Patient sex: M
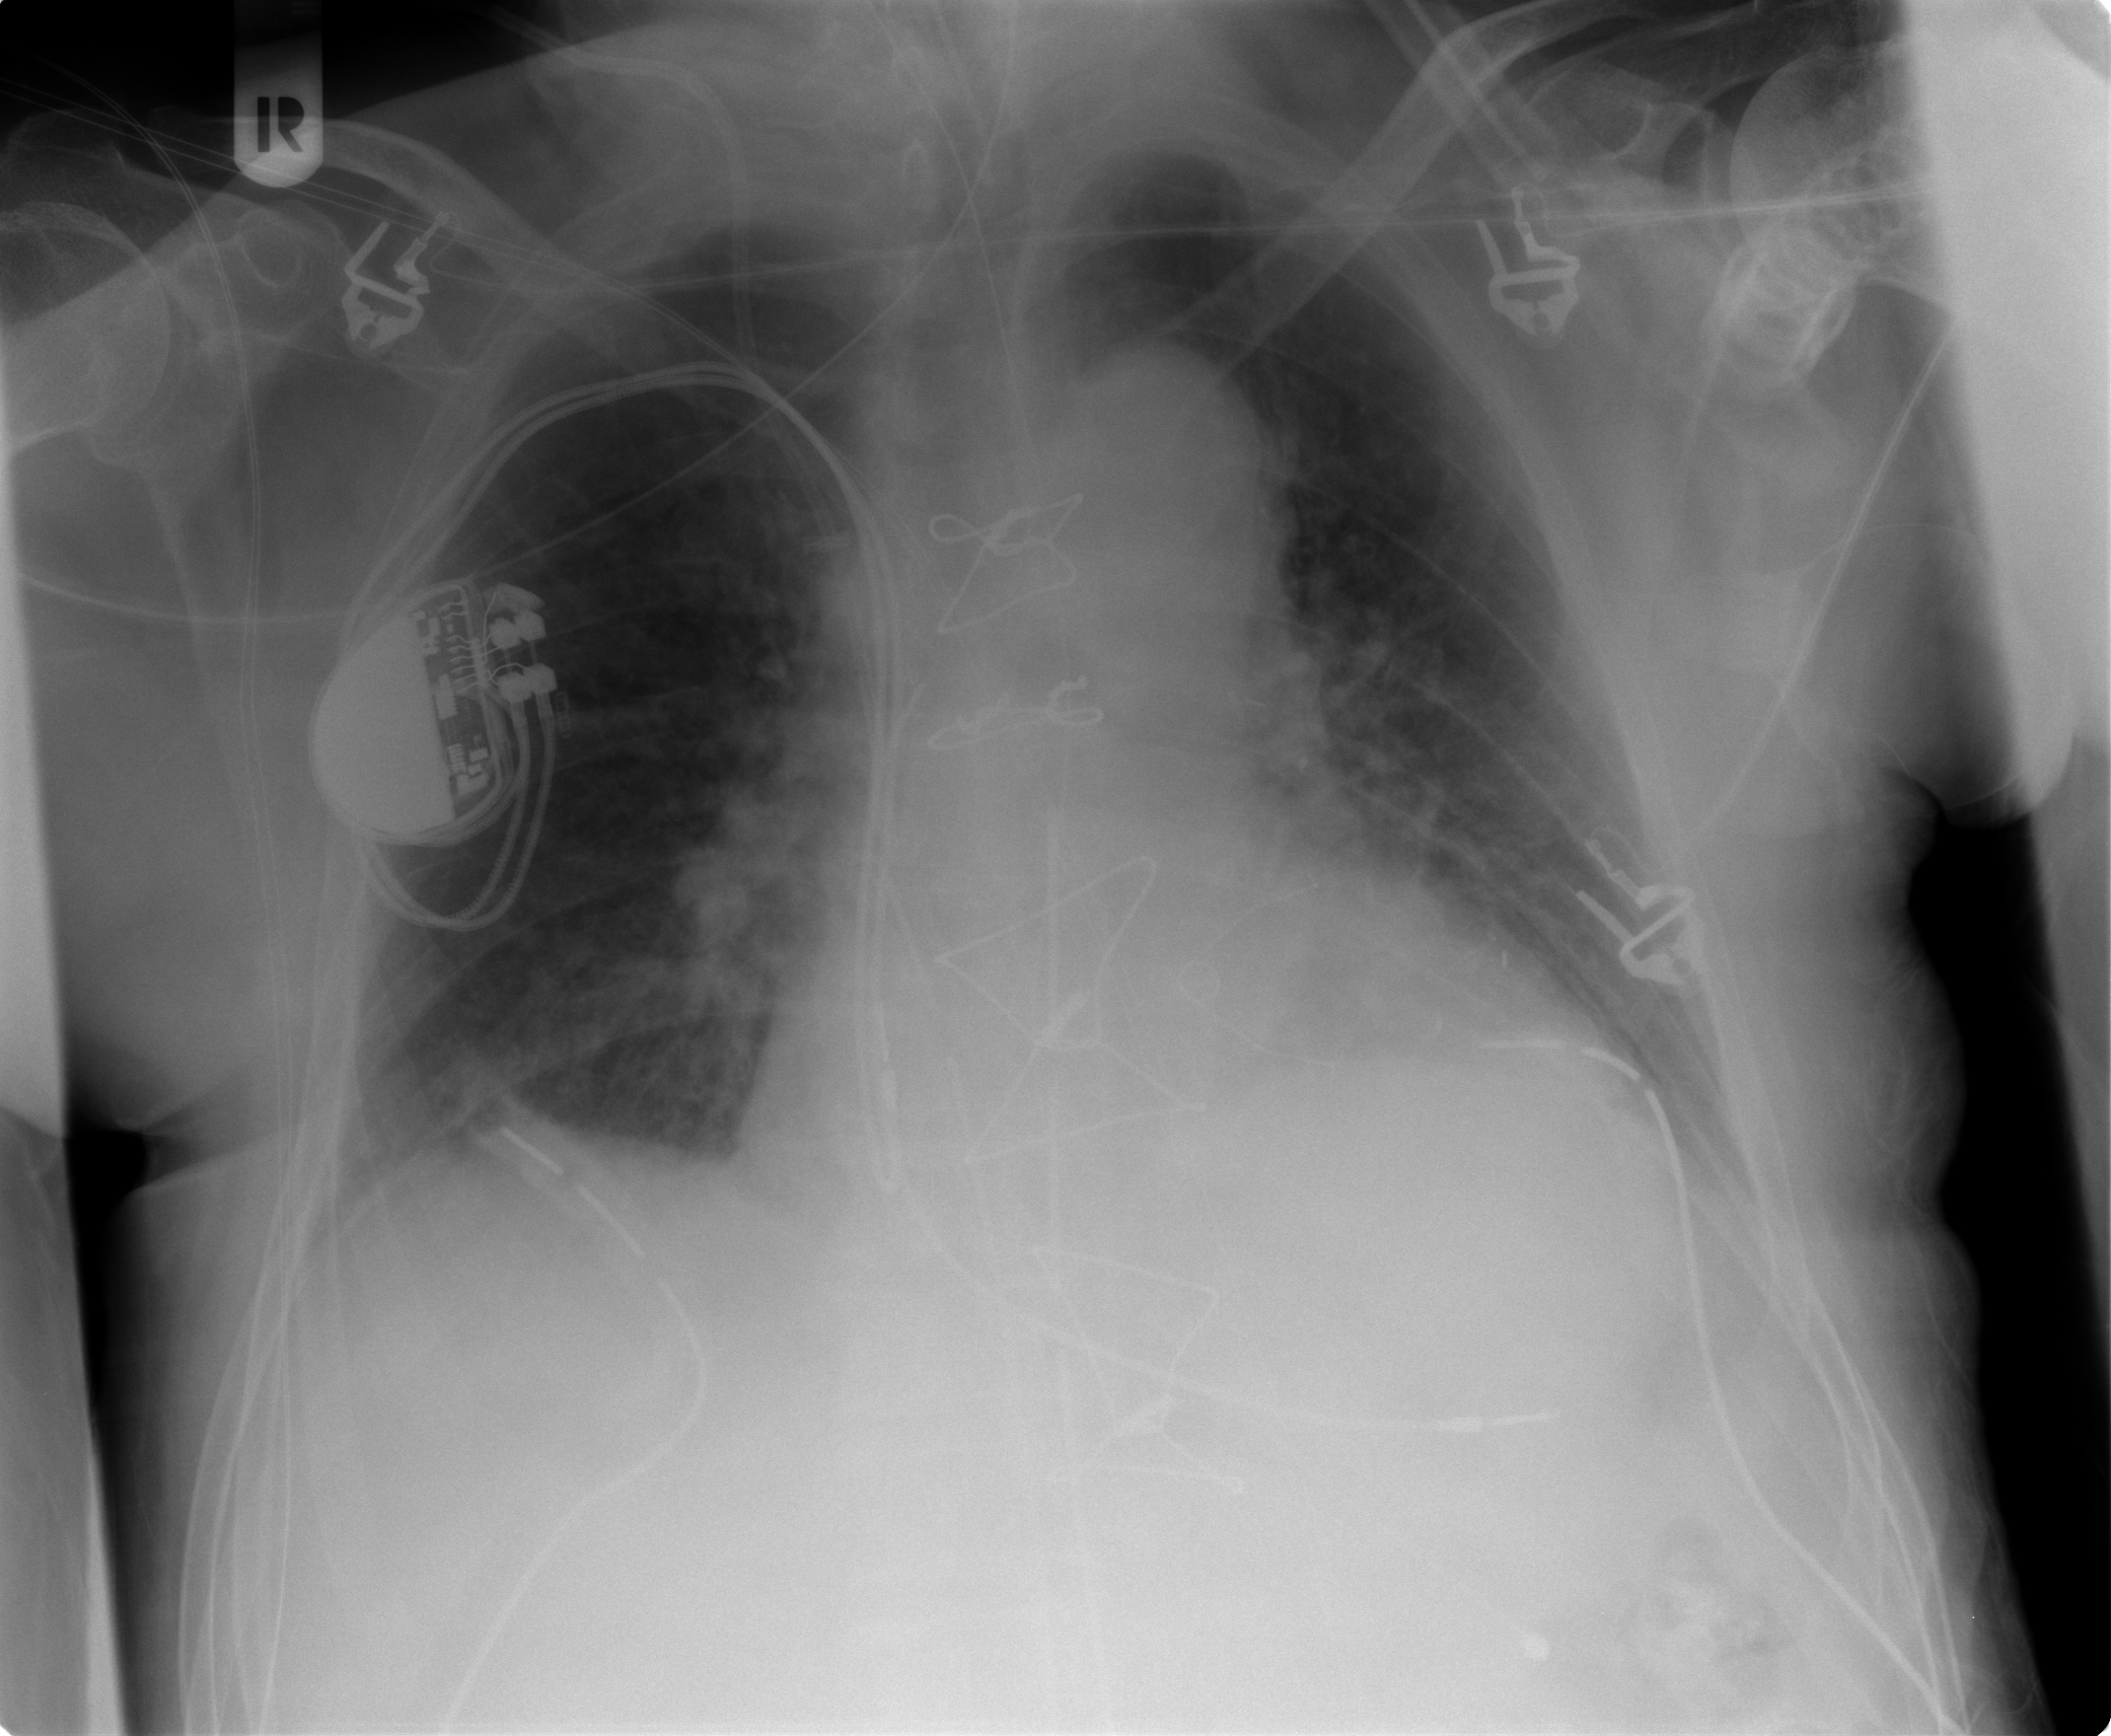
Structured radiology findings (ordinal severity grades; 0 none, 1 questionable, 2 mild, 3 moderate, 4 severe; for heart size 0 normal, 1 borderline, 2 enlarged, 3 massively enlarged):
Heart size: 2
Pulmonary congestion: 2
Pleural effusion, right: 0
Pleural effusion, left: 1
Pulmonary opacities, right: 0
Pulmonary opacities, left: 0
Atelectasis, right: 2
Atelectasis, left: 2